Question: I have a DF called 'listing_df', what I need is to compute the NA data from the variables 'number_of_reviews' and 'review_scores_rating' creating random samples according to the numbers of each group of 'room_type'.
I attach a picture of how the DF looks like:

I tried first of all grouping by 'room_typeI:
'''
test <- listings_df %>% group_by(room_type)
'''
Then, I select the columns where I want to transform the Na data, and create the samples
'''
test$number_of_reviews[is.na(listings_df$number_of_reviews)] <-
sample(listings_df$number_of_reviews, size = sum(is.na(listings_df$number_of_reviews)))
'''
'''
test$review_scores_rating[is.na(listings_df$review_scores_rating)] <-
sample(listings_df$review_scores_rating, size = sum(is.na(listings_df$review_scores_rating)))
'''
I am not sure if it's createn the random data according the room_type, also I would like to know if it's possible to manage this creating a loop.
Thanks!
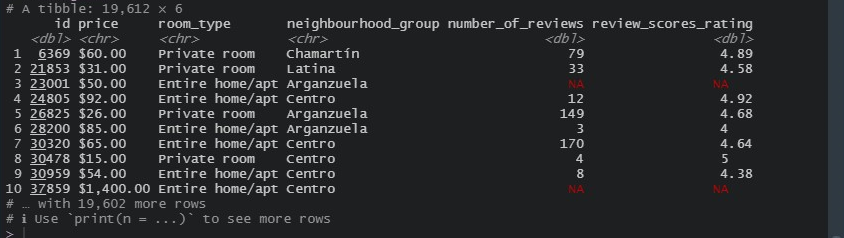
Answer: What you're asking for is called . I'll demonstrate using 'mtcars' as the data, 'cyl' as the grouping variable (your 'room_type', I suspect), and other columns with 'NA' values.
'''
mt <- mtcars
set.seed(42)
mt$disp[sample(32,10)] <- NA
mt$hp[sample(32,10)] <- NA
head(mt)
# mpg cyl disp hp drat wt qsec vs am gear carb
# Mazda RX4 21.0 6 NA 110 3.90 2.620 16.46 0 1 4 4
# Mazda RX4 Wag 21.0 6 160 110 3.90 2.875 17.02 0 1 4 4
# Datsun 710 22.8 4 108 NA 3.85 2.320 18.61 1 1 4 1
# Hornet 4 Drive 21.4 6 NA NA 3.08 3.215 19.44 1 0 3 1
# Hornet Sportabout 18.7 8 NA NA 3.15 3.440 17.02 0 0 3 2
# Valiant 18.1 6 225 105 2.76 3.460 20.22 1 0 3 1
'''
From here:
# dplyr
'''
library(dplyr)
set.seed(42)
mt %>%
group_by(cyl) %>%
mutate(across(c(disp, hp), ~ coalesce(., sample(na.omit(.), size=n(), replace=TRUE)))) %>%
ungroup()
# # A tibble: 32 x 11
# mpg cyl disp hp drat wt qsec vs am gear carb
# <dbl> <dbl> <dbl> <dbl> <dbl> <dbl> <dbl> <dbl> <dbl> <dbl> <dbl>
# 1 21 6 160 110 3.9 2.62 16.5 0 1 4 4
# 2 21 6 160 110 3.9 2.88 17.0 0 1 4 4
# 3 22.8 4 108 91 3.85 2.32 18.6 1 1 4 1
# 4 21.4 6 145 110 3.08 3.22 19.4 1 0 3 1
# 5 18.7 8 301 180 3.15 3.44 17.0 0 0 3 2
# 6 18.1 6 225 105 2.76 3.46 20.2 1 0 3 1
# 7 14.3 8 301 245 3.21 3.57 15.8 0 0 3 4
# 8 24.4 4 147. 62 3.69 3.19 20 1 0 4 2
# 9 22.8 4 141. 52 3.92 3.15 22.9 1 0 4 2
# 10 19.2 6 225 123 3.92 3.44 18.3 1 0 4 4
# # ... with 22 more rows
'''
# data.table
'''
library(data.table)
cols <- c("disp", "hp")
set.seed(42)
as.data.table(mt)[, c(cols) := lapply(.SD, \(z) fcoalesce(z, sample(na.omit(z), size=.N, replace=TRUE))), .SDcols = cols][] |>
head()
>
# mpg cyl disp hp drat wt qsec vs am gear carb
# <num> <num> <num> <num> <num> <num> <num> <num> <num> <num> <num>
# 1: 21.0 6 79.0 110 3.90 2.620 16.46 0 1 4 4
# 2: 21.0 6 160.0 110 3.90 2.875 17.02 0 1 4 4
# 3: 22.8 4 108.0 113 3.85 2.320 18.61 1 1 4 1
# 4: 21.4 6 460.0 97 3.08 3.215 19.44 1 0 3 1
# 5: 18.7 8 146.7 62 3.15 3.440 17.02 0 0 3 2
# 6: 18.1 6 225.0 105 2.76 3.460 20.22 1 0 3 1
'''
# base R
'''
set.seed(42)
mt[cols] <- lapply(mt[cols], \(z) ave(z, mt$cyl, FUN = \(z) ifelse(is.na(z), sample(na.omit(z), size=length(z), replace=TRUE), z)))
head(mt)
# mpg cyl disp hp drat wt qsec vs am gear carb
# Mazda RX4 21.0 6 160 110 3.90 2.620 16.46 0 1 4 4
# Mazda RX4 Wag 21.0 6 160 110 3.90 2.875 17.02 0 1 4 4
# Datsun 710 22.8 4 108 91 3.85 2.320 18.61 1 1 4 1
# Hornet 4 Drive 21.4 6 145 110 3.08 3.215 19.44 1 0 3 1
# Hornet Sportabout 18.7 8 301 180 3.15 3.440 17.02 0 0 3 2
# Valiant 18.1 6 225 105 2.76 3.460 20.22 1 0 3 1
'''
---
Note: while I set the random seed for imputation in each dialect, there is no expectation that the order of columns and fixes will be the same between the dialects. For this reason we see that the replacement for the 'NA' values is not the same between the dialects of code; the seed is provided for basic reproducibility, not identical results.